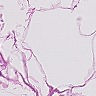
Metastatic tissue present: no